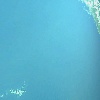
Label: water